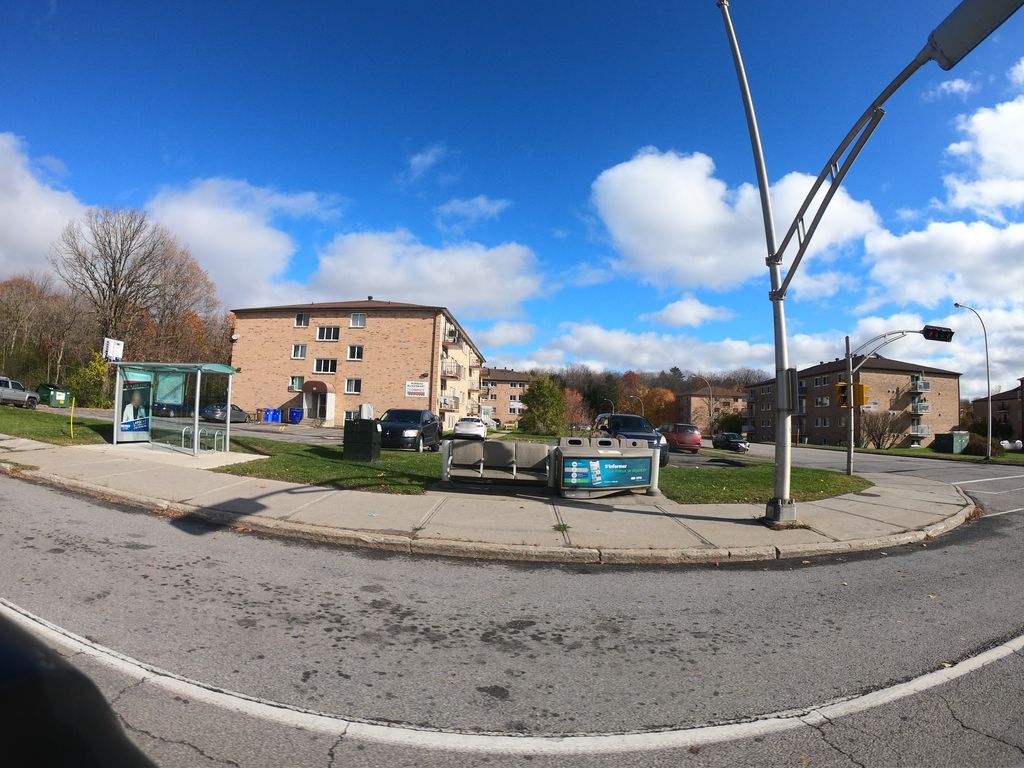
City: ottawa-gatineau